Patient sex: M
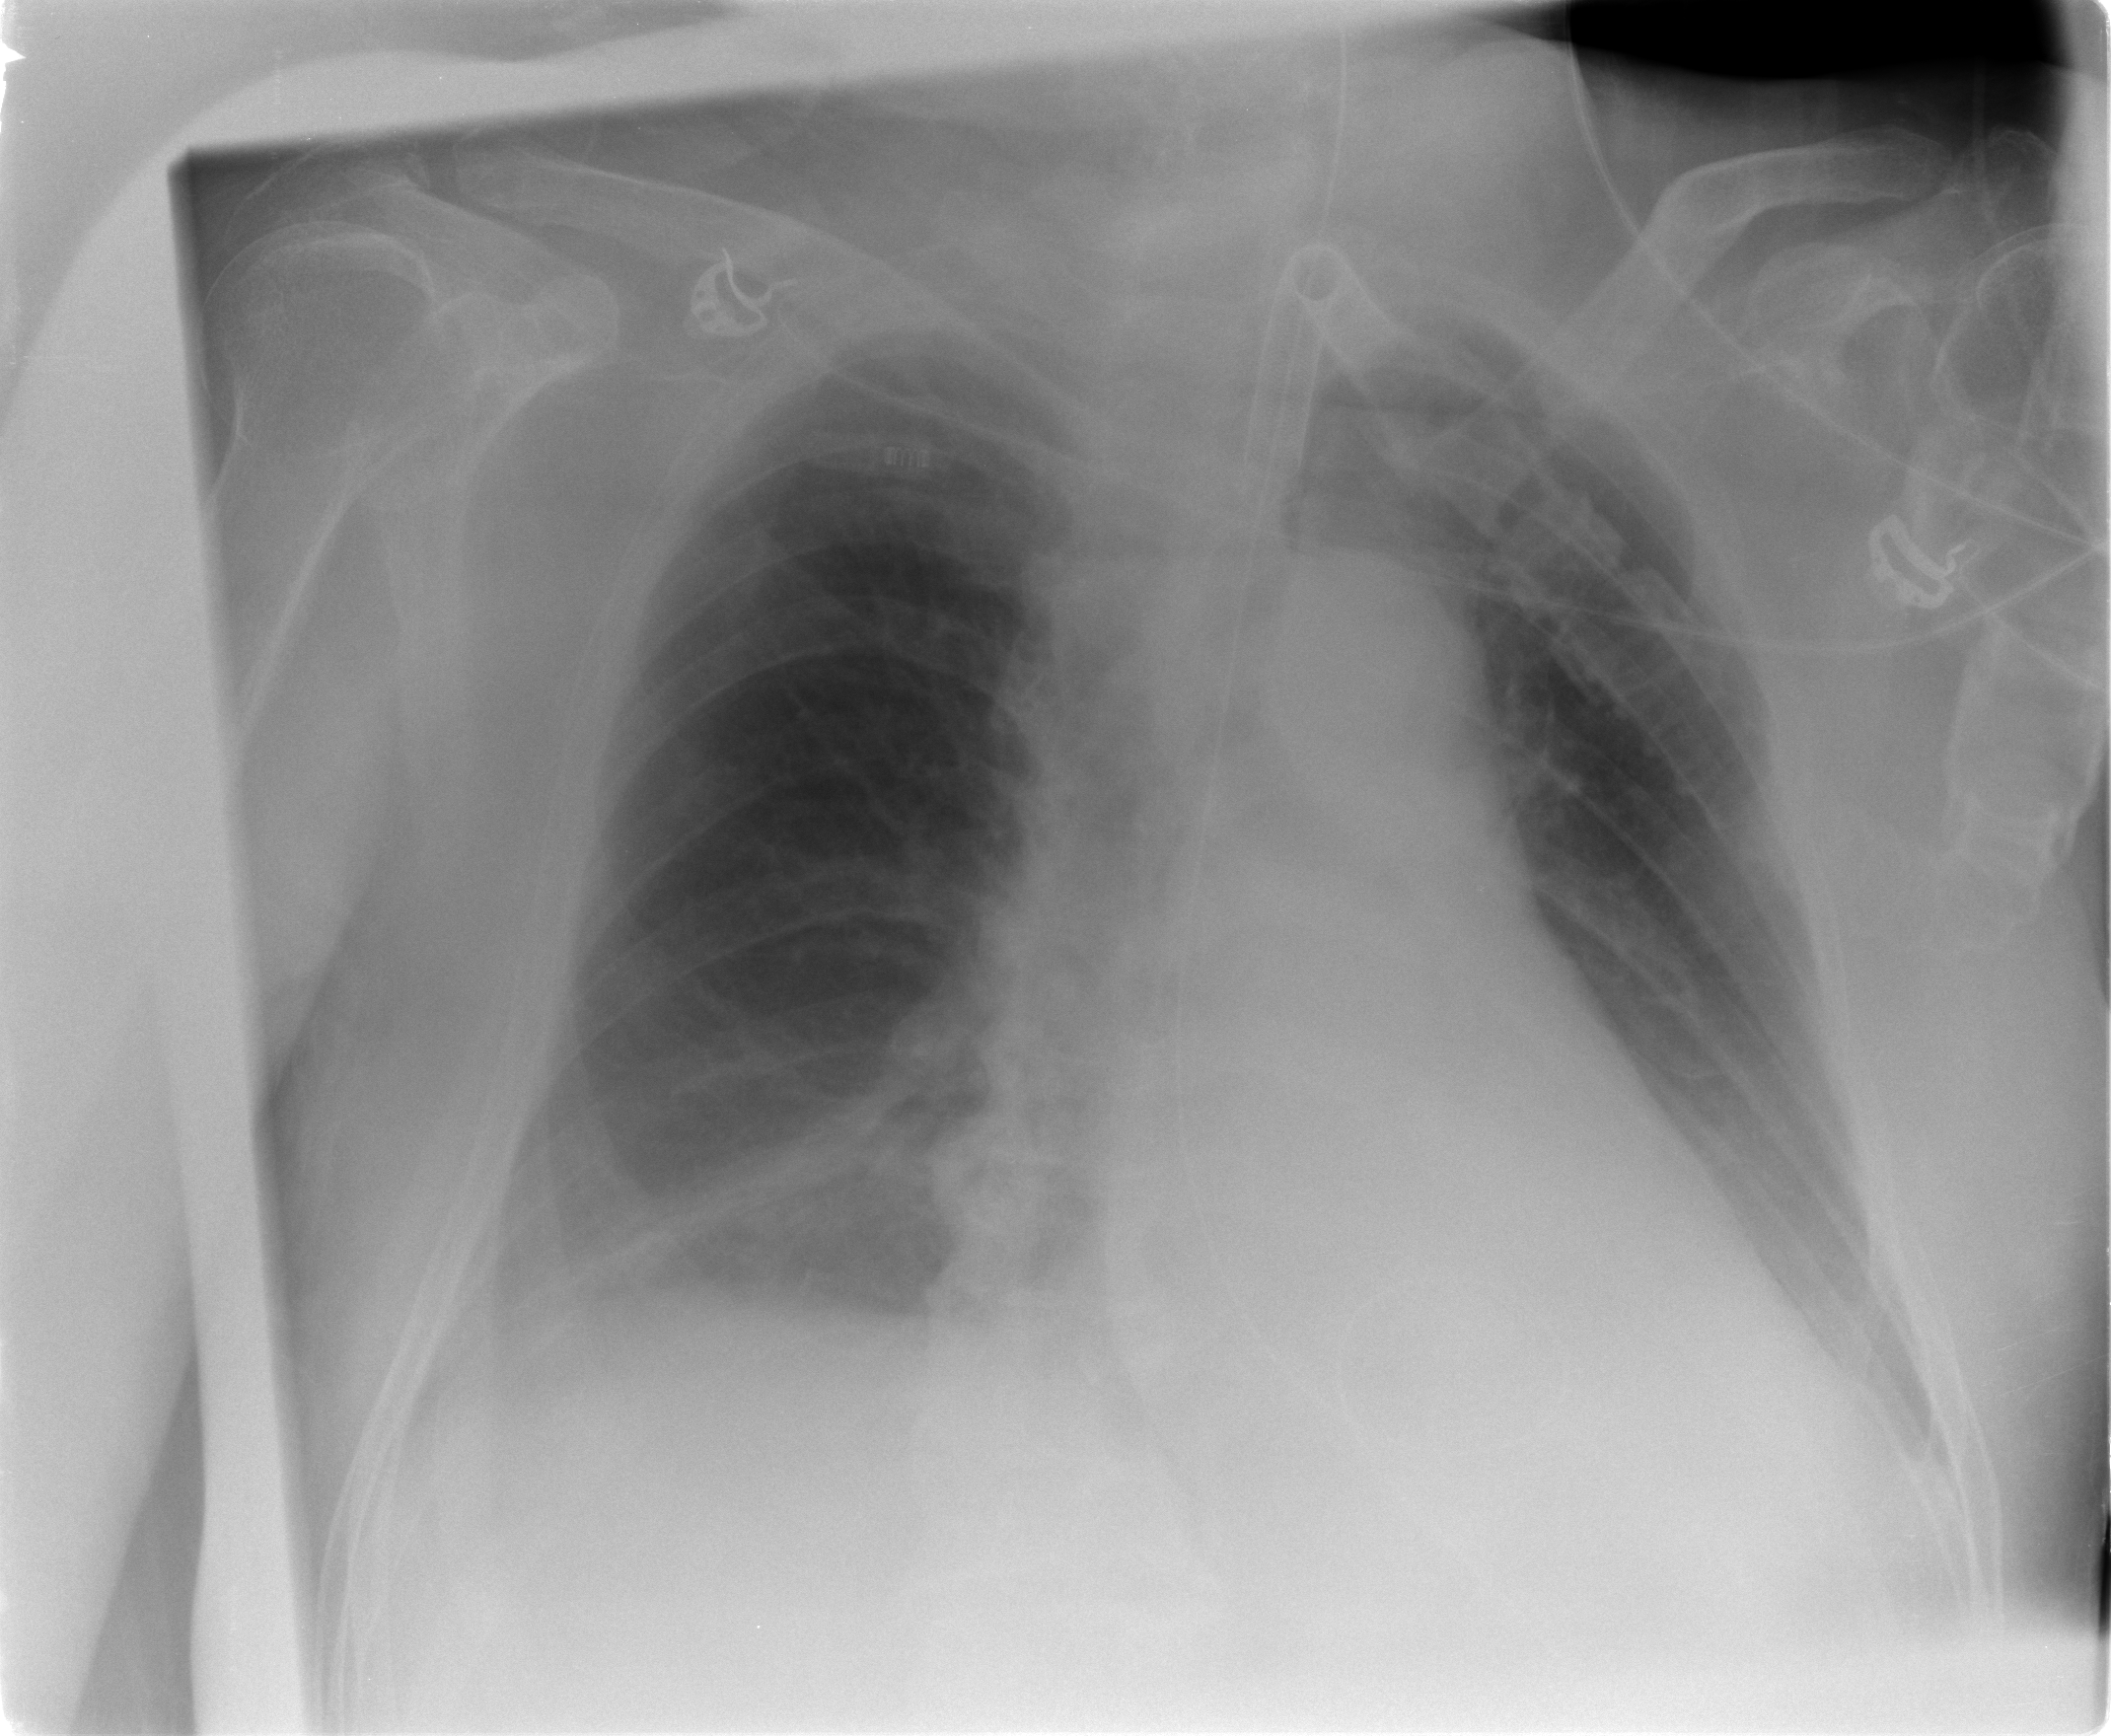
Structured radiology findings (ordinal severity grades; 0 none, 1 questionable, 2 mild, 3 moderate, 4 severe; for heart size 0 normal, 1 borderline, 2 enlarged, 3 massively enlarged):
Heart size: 2
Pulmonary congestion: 2
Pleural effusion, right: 1
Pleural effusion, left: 1
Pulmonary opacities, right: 0
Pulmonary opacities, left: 0
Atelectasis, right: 2
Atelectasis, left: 0